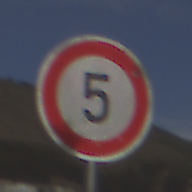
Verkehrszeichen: Geschwindigkeit5
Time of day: MorningAfternoon
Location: Outdoor (Suburban)
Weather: PartlyCloudy
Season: NotSpecified
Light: Natural